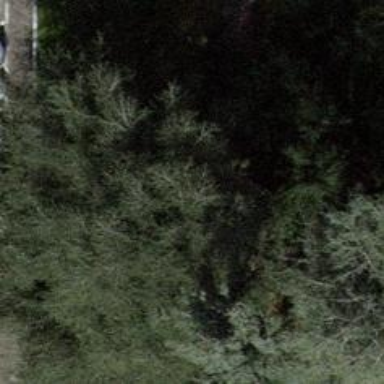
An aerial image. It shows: Evergreen needle-leaved tree.